Question: In our group, we have to model the state "needs discussion" for Bugzilla.
Therefore, a custom status was introduced. The appropriate group of people searches for issues that have this sort of "resolution" status and discusses these .
In my opinion, this is the proper way as the bug/feature clearly is not resolved if there still is need for discussion. This is also reflected in the <URL>. It is sort of misleading, as "needs discussion" items show up in your list of resolved bugs.

One way I can think of, would be to make a sort of "virtual user", representing the group that has to be involved in the discussion. This has the advantage, that one can search for the bugs easily. One could also setup a mailing list to notify the users.
I wonder how one can appropriately model this state of a bug in Bugzilla 3.0.x. (And: what is the Mozilla-way solution?)
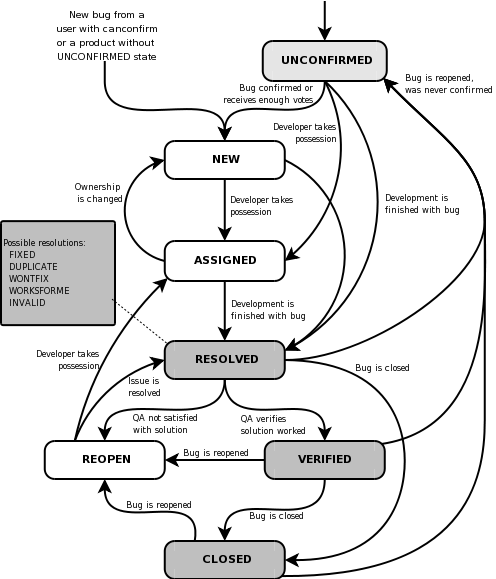
Answer: As with any software system there are a multitude of ways to address your need.
Before you start with it would be good to think about .
Do you want bugs the need discussion to be counted as "open" still, or do you consider them "resolved". Do you even collect those types of metrics?
The requirements I derive from your question are
1. Don't want to see them in normal searches
2. Do want to be able to see them when looking explicitely
3. Need to be able to finalize the discussion, and "bring the bug back" to normal
4. Would like to notify people that there is a discussion to be held
5. Would like the bugs to not look like they are resolved
If those are really the requirements, and you don't care that "for discussion" bugs are showing up as resolved for metrics etc, then I think what you have is probably good enough, except for point 5.
Some other alternatives
1. Create a "Discussion" product (or component).
2. Create a custom lifecycle (I wouldn't recommend that though).
3. Assign to the "Discuss-me" group/user
4. Use a "super bug", and mark the bugs a blocking the "Discussion super bug"
5. Create a "discuss this issue" bug, and mark the bug as blocked by the discussion (this reflects reality the closest, but that doesn't make it the best option).
But, as I say, think about what you're trying to achieve first, and then choose the mechanism based on that. There are different trade-offs around the amount of bug-fiddling you have to do to make them all work :-).